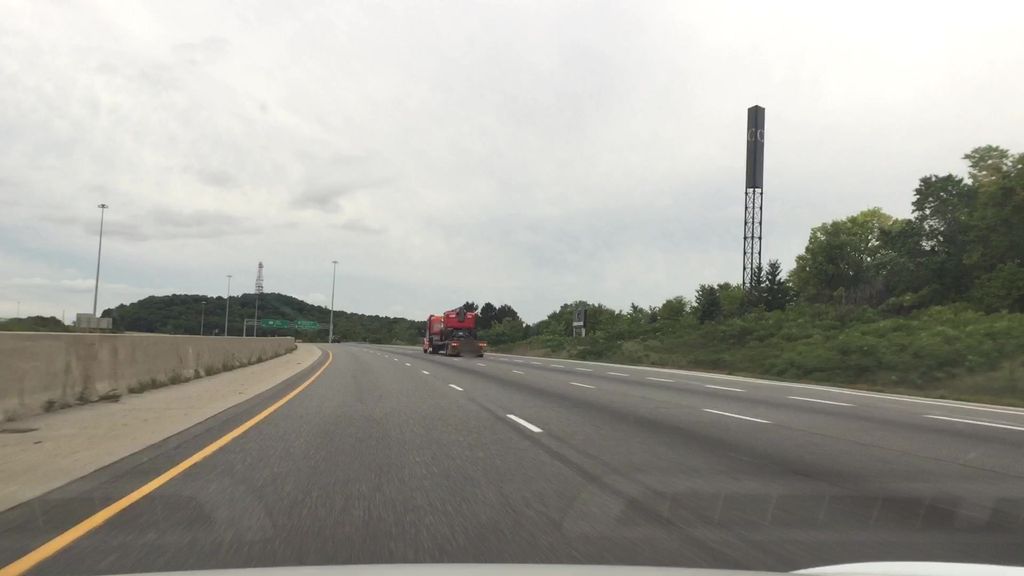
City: kitchener-waterloo